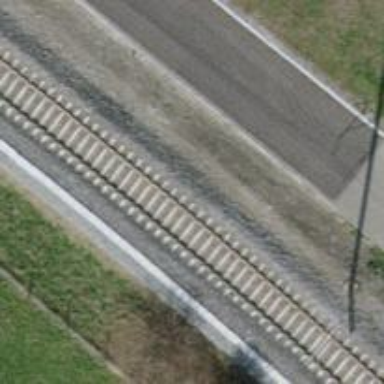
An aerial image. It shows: Single-track railway with electrified contact lines on embankment.